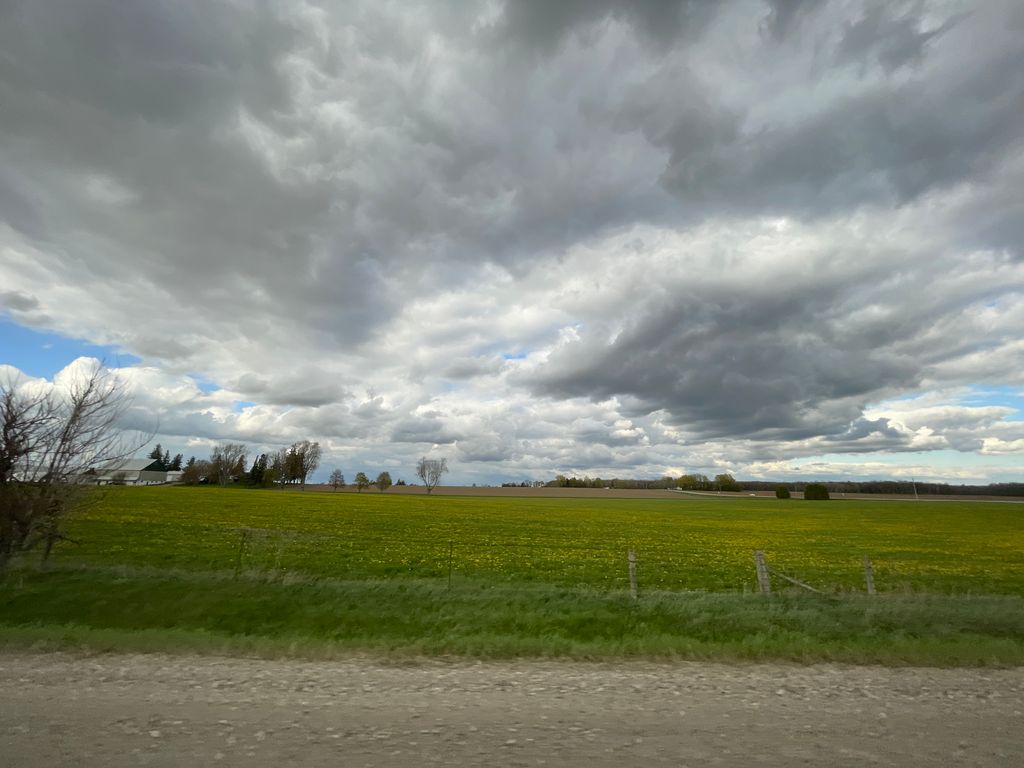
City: kitchener-waterloo